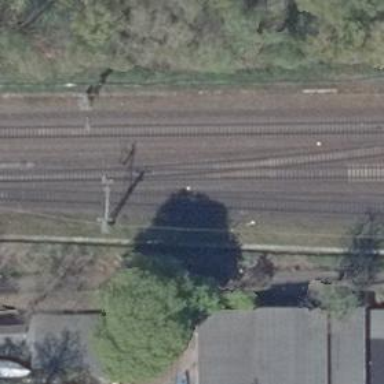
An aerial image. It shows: Railway with electrified contact lines.